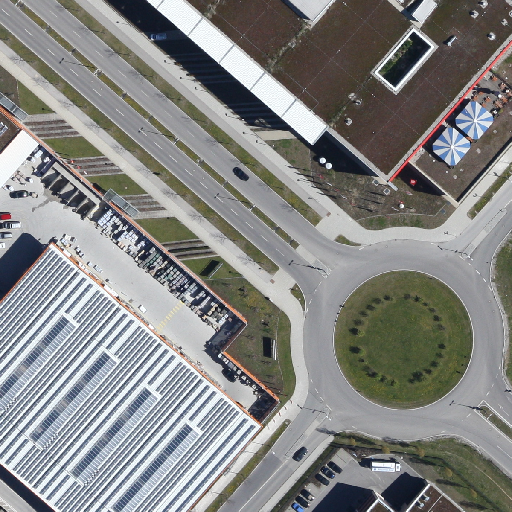
Referring expression: building along the road